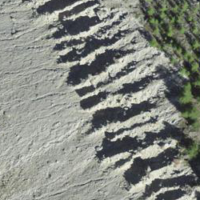
EUNIS habitat code: 48
Species observed at this site:
Saxifraga paniculata